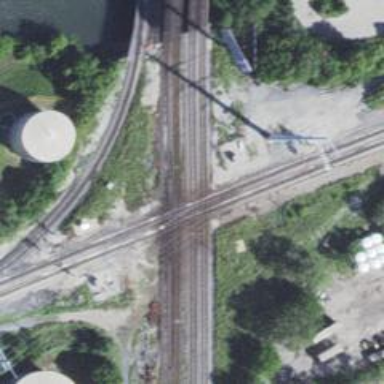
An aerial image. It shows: Railway crossing.